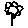
Label: flower